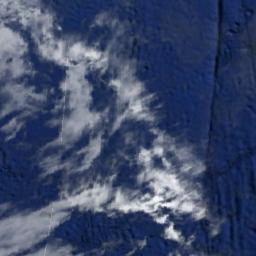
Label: cloud